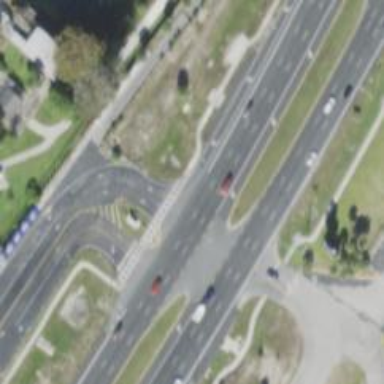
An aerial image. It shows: Marked crossing on the road.